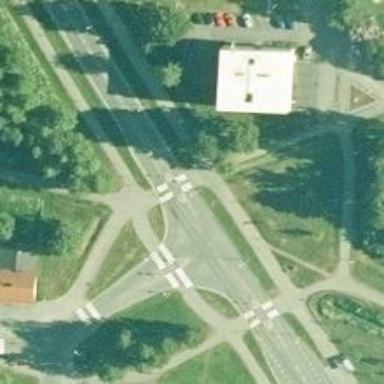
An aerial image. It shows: Cycleway.